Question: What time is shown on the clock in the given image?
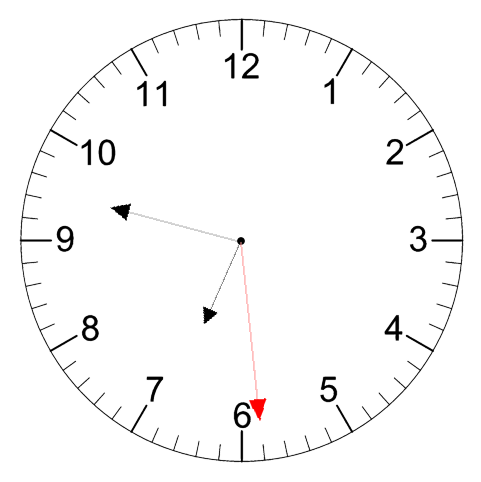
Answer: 06:47:29